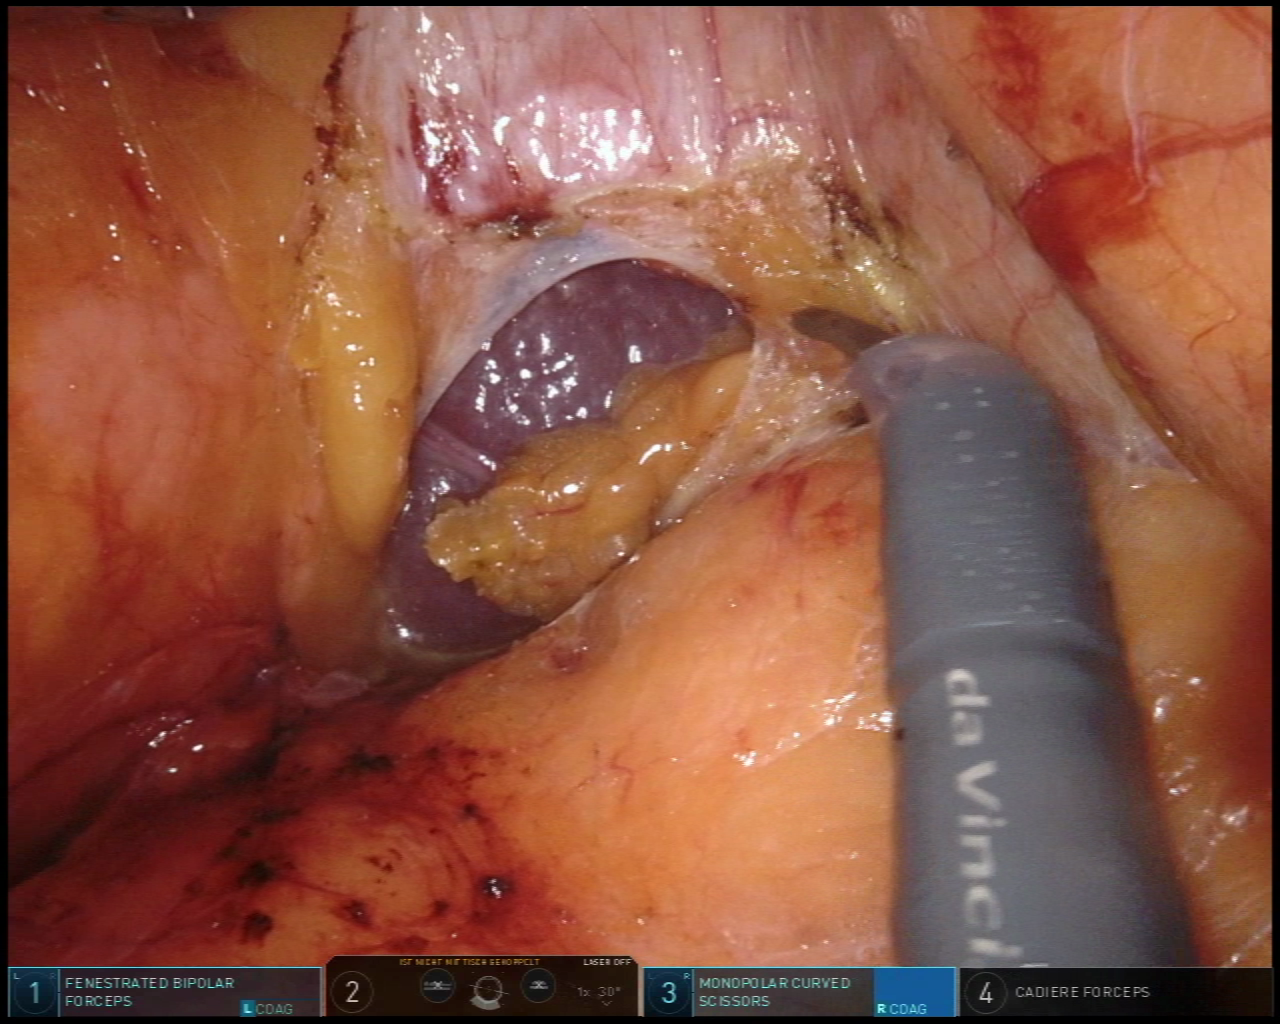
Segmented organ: spleen
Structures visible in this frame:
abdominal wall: yes
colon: no
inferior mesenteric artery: no
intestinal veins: no
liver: no
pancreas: yes
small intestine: no
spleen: yes
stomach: no
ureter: no
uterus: no
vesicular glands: no